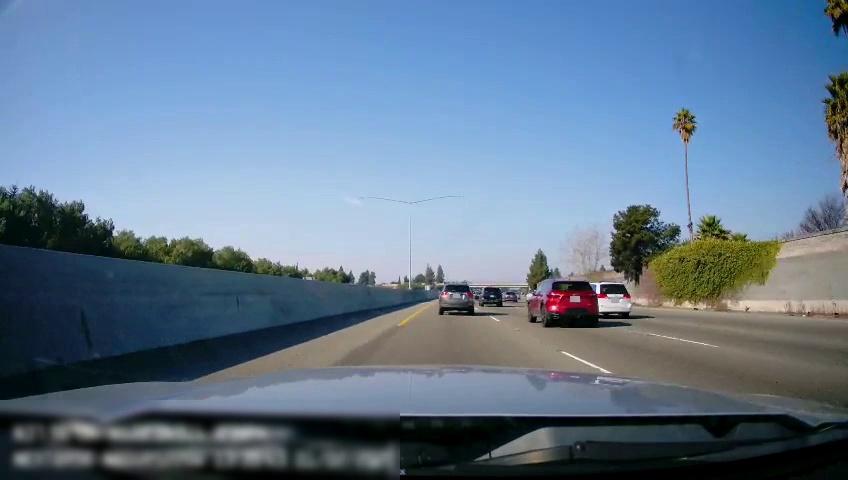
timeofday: Day
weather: Sunny
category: Drivable Space
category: Vehicles | Car
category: Vehicles | Car
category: Vehicles | Van
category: Vehicles | SUV
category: Vehicles | Car
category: Vehicles | SUV
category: Vehicles | SUV
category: Lanes | Alternate Lane
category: Lanes | Current Lane
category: Lanes | Current Lane